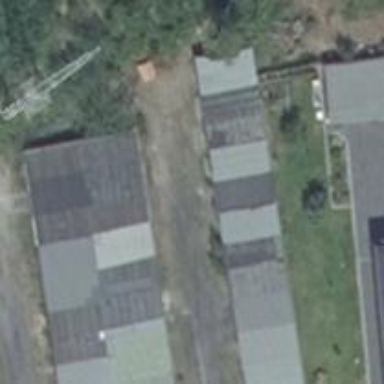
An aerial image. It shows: Group of garages.